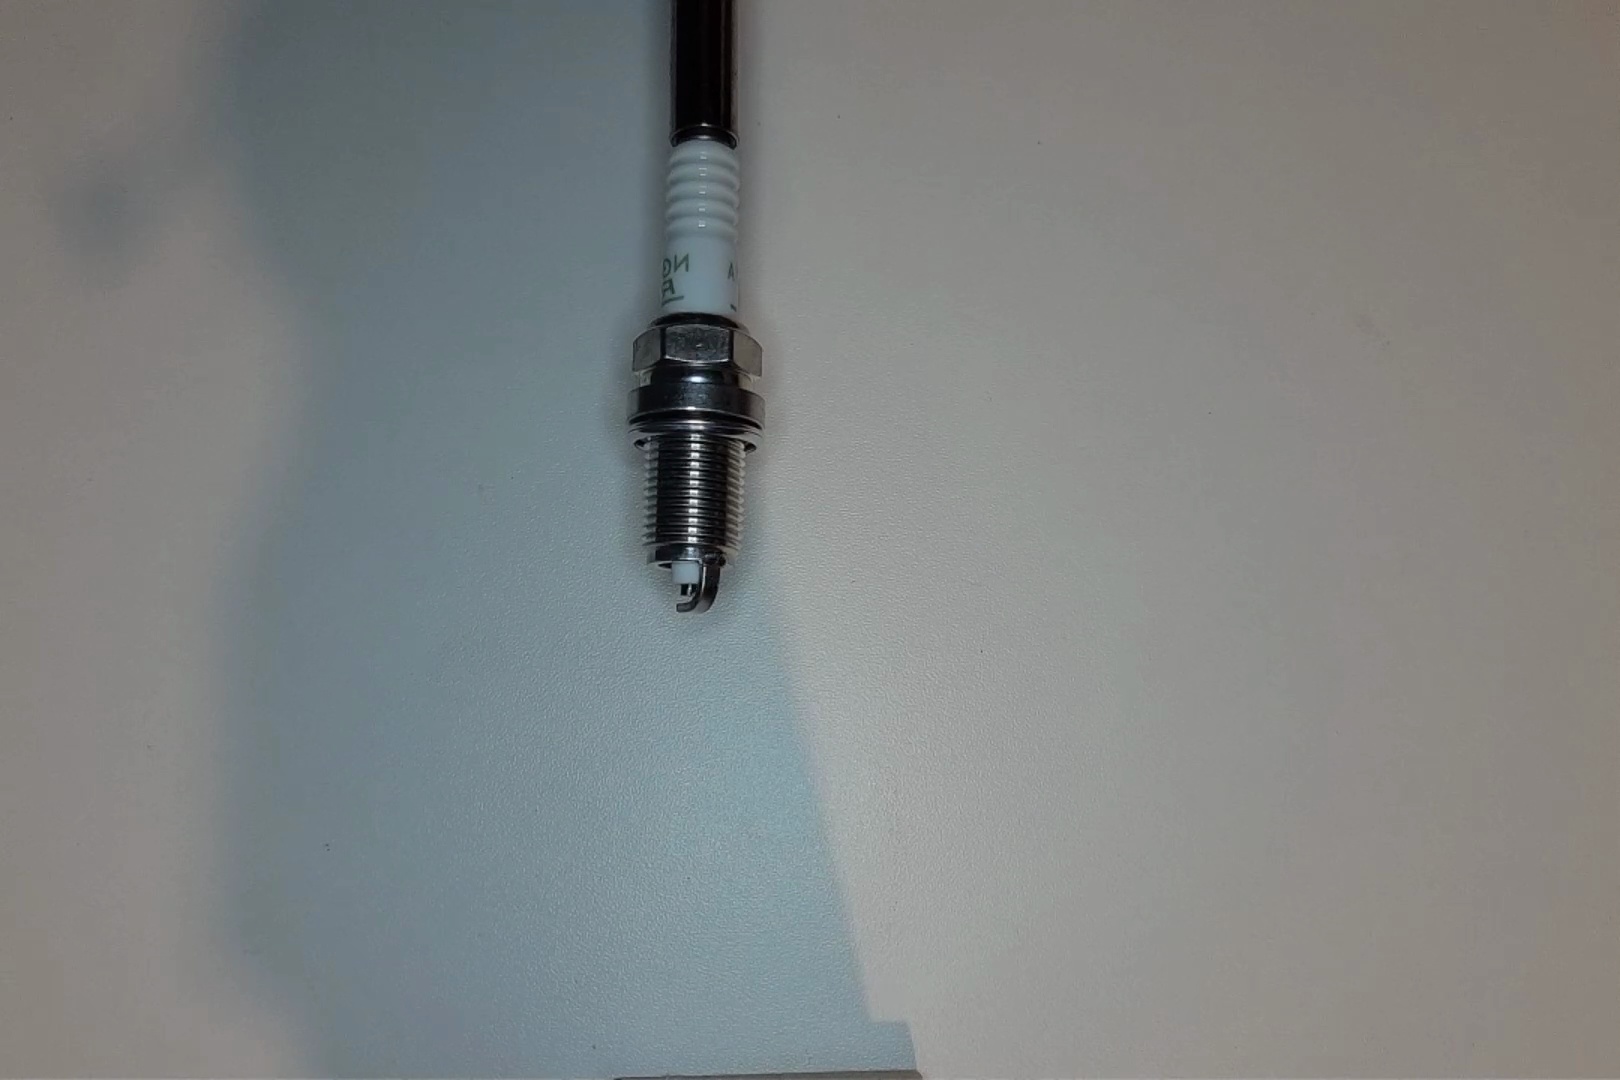
Label: no anomaly